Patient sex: M
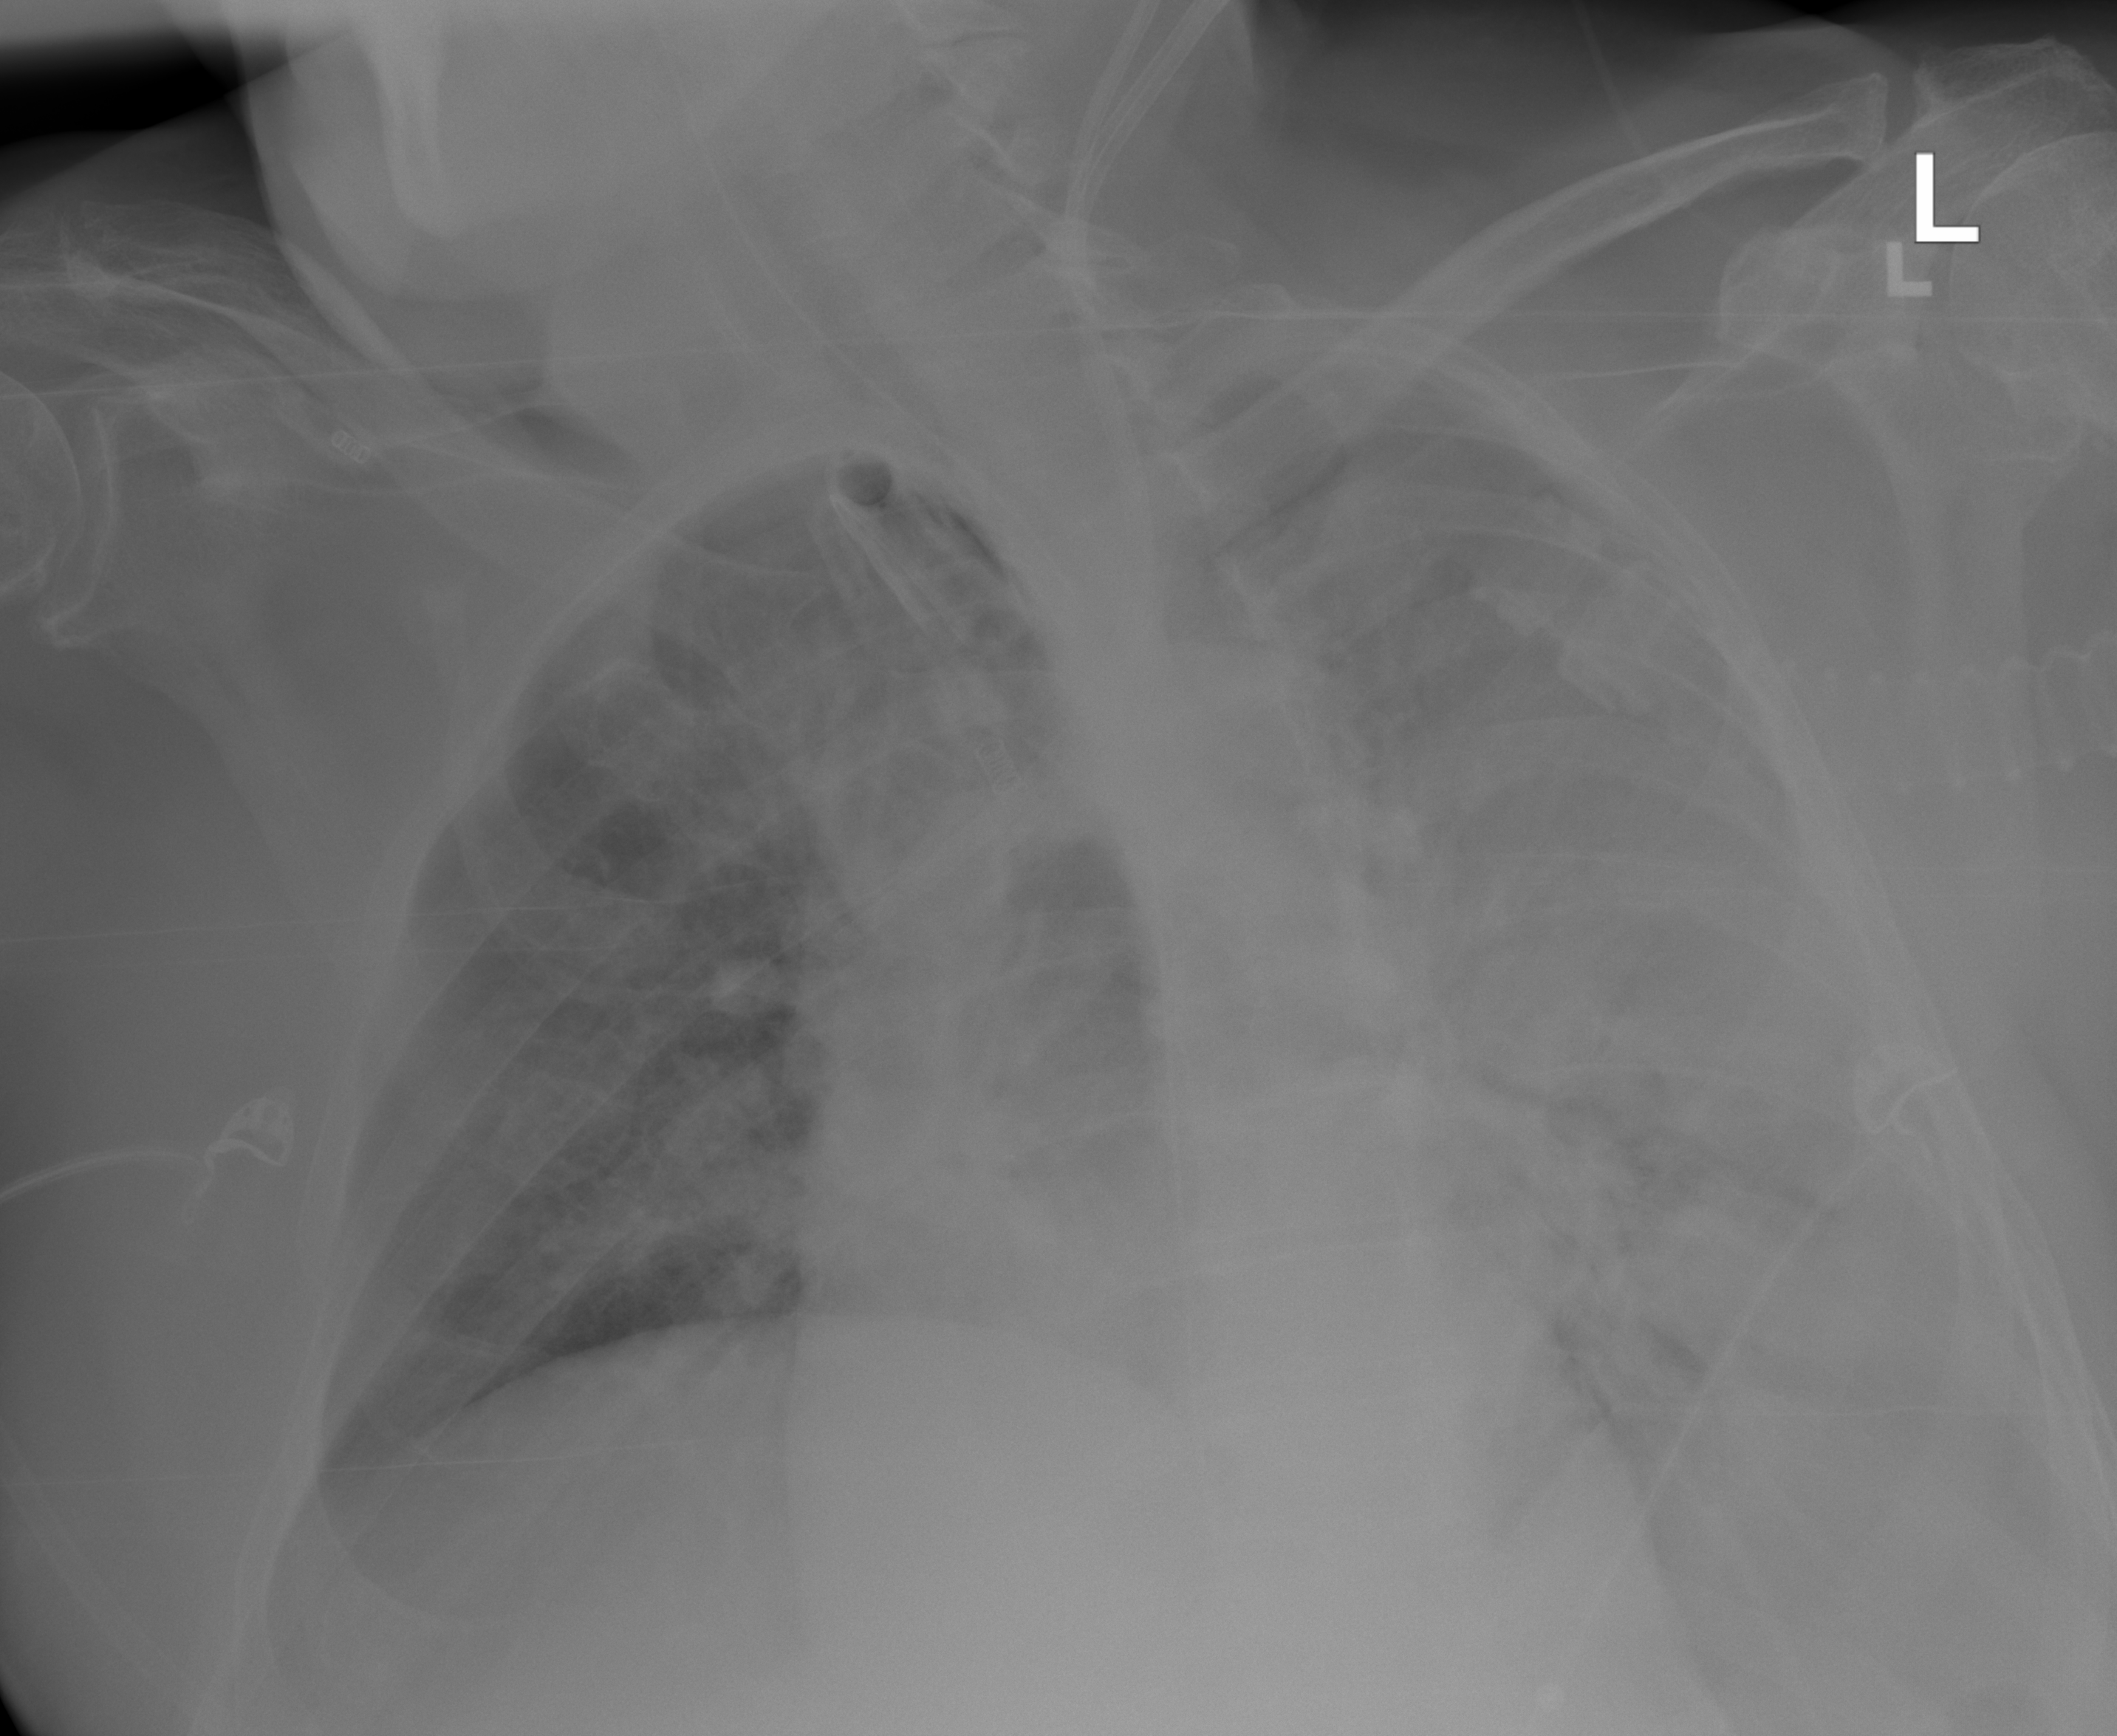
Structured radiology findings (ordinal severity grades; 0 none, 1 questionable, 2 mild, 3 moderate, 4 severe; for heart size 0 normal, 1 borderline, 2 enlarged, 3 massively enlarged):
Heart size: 0
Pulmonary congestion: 2
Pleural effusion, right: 0
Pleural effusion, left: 3
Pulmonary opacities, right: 3
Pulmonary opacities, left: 3
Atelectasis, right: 2
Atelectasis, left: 3